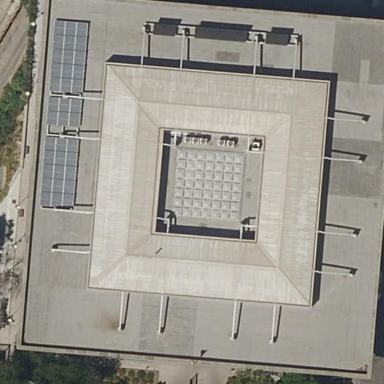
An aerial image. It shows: Courthouse building.